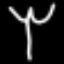
Label: fork